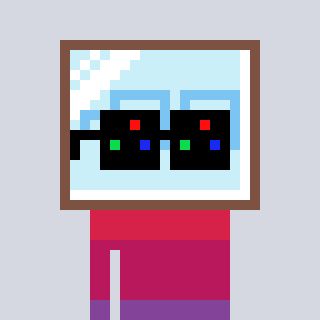
a pixel art character with square black sunglasses, a mirror-shaped head and a foggrey-colored body on a cool background